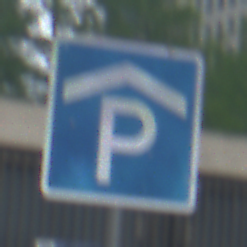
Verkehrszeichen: Parkhaus
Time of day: MorningAfternoon
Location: Outdoor (Urban)
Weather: PartlyCloudy
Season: NotSpecified
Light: Natural